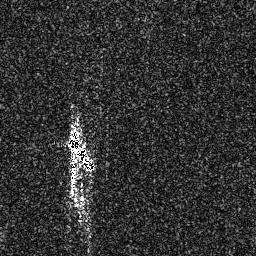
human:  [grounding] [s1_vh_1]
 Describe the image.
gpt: In the satellite image, there is  <ref>1 medium ship </ref> <box>[[24, 47, 37, 67, 0]]</box> located at center.